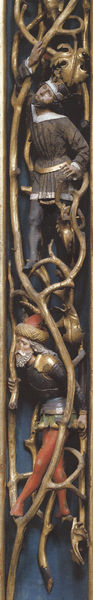
Titel: Bozen, Hochaltar der Franziskanerkirche
Künstler: Hans Klocker
Standort: Bozen, Franziskanerkirche (EU - AUT - Tirol)
Schlagwörter: baum, blau, blätter, menschen, äste, holz, hut, köpfe, männer, rot, ornament, alt, bart, mütze, lang, trauer, ast, zweige, figur, gold, gewänder, blatt, krone, ranken, stab, figuren, könig, detail, plastik, wurzel, soldat, ritter, rüstung, schnitzerei, gotisch, geäst, mittelalter, strumpfhose, wams, turban, klettern, steigen, aufsteigen, weisen, stammbaum, lebensbaum, baum des lebens, kobolt, morisken, moriske